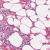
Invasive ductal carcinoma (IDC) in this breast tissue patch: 0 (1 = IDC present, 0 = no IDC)